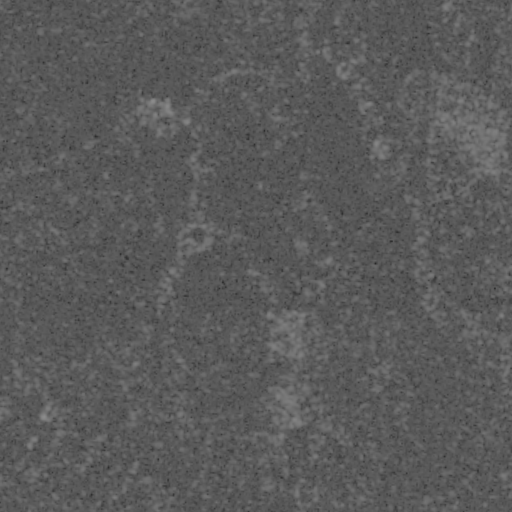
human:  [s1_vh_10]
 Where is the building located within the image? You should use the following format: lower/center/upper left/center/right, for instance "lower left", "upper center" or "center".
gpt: The building is located in the upper of the image.
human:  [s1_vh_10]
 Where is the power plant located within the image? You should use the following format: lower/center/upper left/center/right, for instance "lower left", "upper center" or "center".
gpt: There is no power plant in the image.

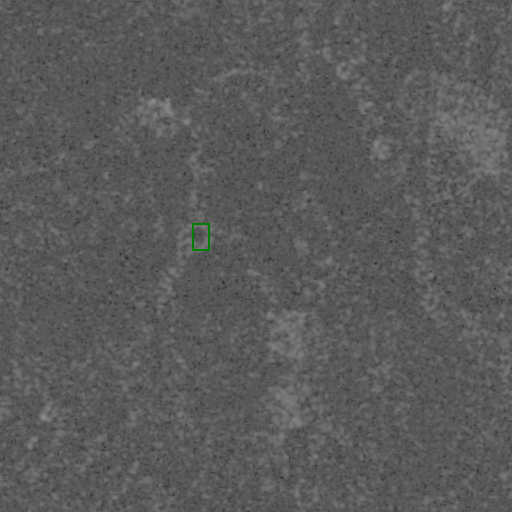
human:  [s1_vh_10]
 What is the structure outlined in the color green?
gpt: The structure outlined in green is a dam.
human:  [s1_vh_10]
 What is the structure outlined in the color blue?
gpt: There is no blue outline.